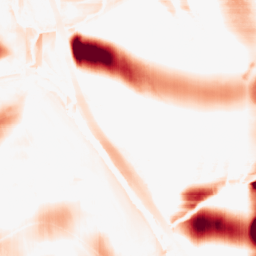
Category: morphological
Decomposition family: rolling_ball
Decomposition parameters: radius: 25
Upsampling method: cubic_mitchell
Upsampling parameters: scale: 4
Upsampling scale: 4